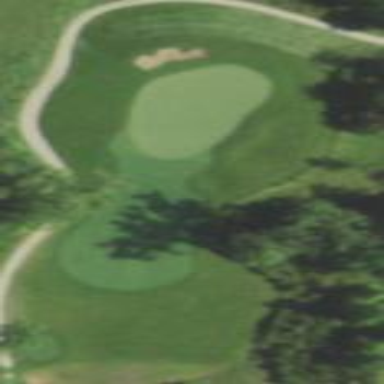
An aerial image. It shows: Rough area in golf course.